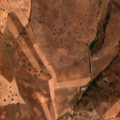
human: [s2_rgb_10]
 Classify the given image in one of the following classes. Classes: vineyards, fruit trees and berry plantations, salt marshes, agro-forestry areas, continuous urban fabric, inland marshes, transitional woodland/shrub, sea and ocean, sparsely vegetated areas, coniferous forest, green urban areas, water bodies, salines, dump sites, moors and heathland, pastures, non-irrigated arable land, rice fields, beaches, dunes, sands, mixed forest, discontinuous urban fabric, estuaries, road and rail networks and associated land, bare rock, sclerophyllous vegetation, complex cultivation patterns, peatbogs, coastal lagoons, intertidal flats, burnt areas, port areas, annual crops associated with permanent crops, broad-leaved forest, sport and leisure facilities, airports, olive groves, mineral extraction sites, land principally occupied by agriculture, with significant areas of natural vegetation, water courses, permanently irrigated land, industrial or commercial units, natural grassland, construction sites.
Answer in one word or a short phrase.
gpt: discontinuous urban fabric, non-irrigated arable land, annual crops associated with permanent crops, agro-forestry areas